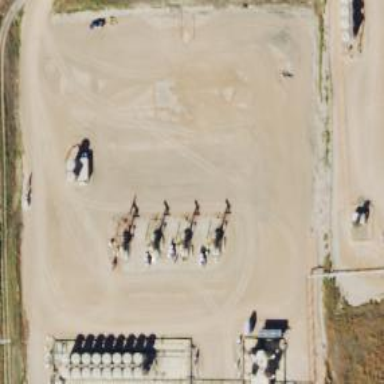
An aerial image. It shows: Petroleum well.